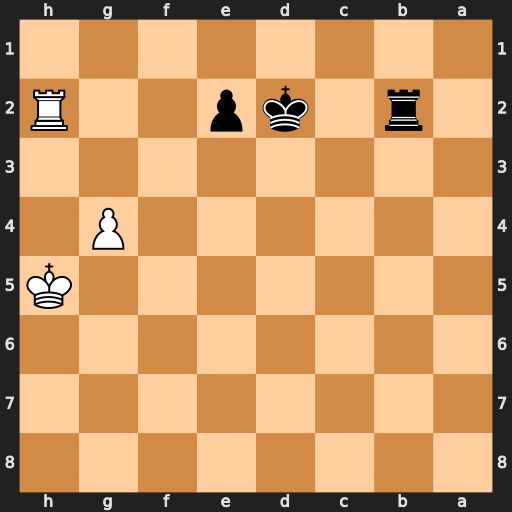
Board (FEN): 8/8/8/7K/6P1/8/1r1kp2R/8
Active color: b
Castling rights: -
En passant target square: -
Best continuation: Ke3 Rh3+ Kf4 Rh1 Rb5+